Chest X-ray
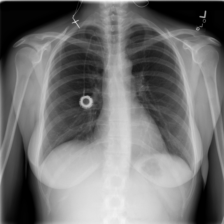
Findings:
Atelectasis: negative
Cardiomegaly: negative
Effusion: negative
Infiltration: negative
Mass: negative
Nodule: negative
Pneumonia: negative
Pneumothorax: negative
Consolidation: negative
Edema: negative
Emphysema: negative
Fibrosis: negative
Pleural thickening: negative
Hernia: negative